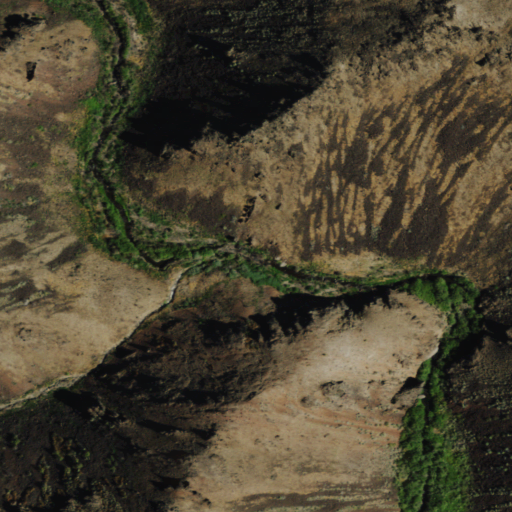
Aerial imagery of valley in Nevada named Cave Canyon containing grassland, shrub, and evergreen forest